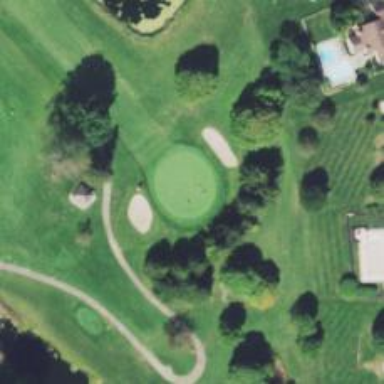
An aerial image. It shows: View of golf hole.